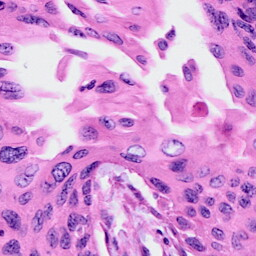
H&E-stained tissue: Cervix